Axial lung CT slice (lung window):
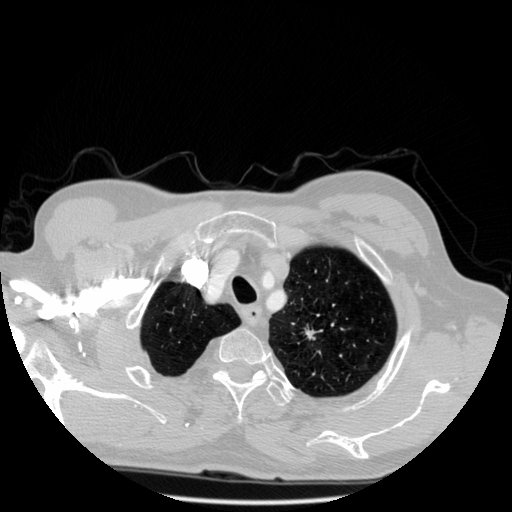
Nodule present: yes
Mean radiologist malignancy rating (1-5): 4.667